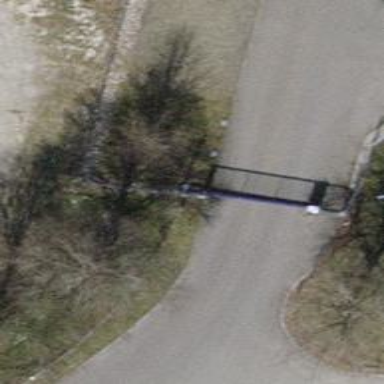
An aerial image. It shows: Gate.